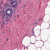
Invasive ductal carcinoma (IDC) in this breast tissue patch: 0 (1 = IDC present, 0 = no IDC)